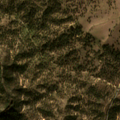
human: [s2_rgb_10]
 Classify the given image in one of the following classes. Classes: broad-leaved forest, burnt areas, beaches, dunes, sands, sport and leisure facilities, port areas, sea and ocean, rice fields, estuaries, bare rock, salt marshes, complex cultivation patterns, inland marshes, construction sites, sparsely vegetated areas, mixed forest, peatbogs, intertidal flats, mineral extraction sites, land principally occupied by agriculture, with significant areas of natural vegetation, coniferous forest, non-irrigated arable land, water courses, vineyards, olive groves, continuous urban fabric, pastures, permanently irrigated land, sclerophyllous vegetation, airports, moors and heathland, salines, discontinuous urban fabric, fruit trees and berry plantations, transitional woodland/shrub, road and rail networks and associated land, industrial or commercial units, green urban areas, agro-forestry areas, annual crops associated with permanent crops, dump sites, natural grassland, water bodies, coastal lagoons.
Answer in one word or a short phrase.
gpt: agro-forestry areas, broad-leaved forest